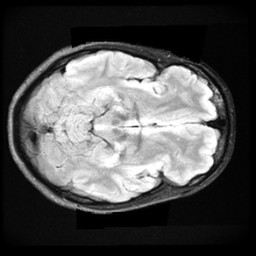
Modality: FLAIR
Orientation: axial
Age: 22
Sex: female
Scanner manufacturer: ge
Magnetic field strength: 3 T
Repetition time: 11 s
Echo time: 0.1497 s